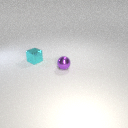
small purple metal sphere in front of small cyan metal cube